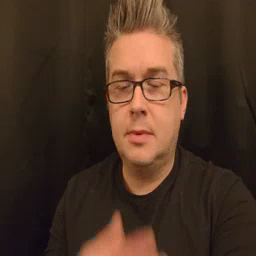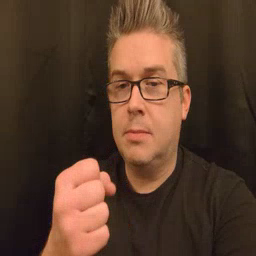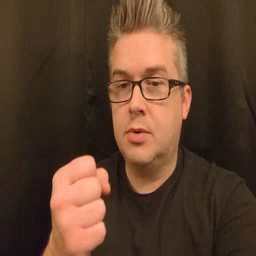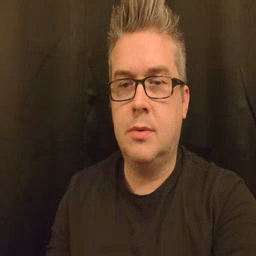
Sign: milk